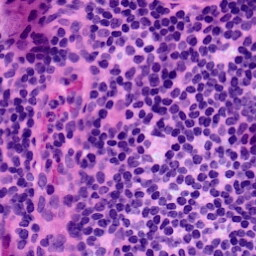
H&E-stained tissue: LymphNode